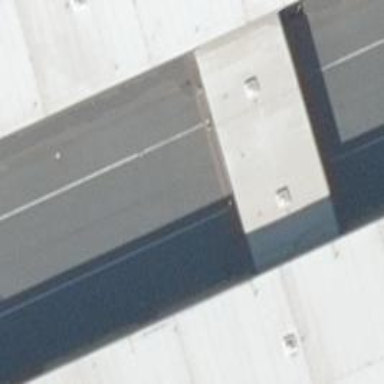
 painted in silver color. The overall building color is gray."